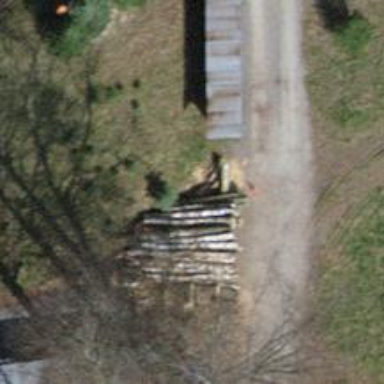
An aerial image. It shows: Wall barrier.